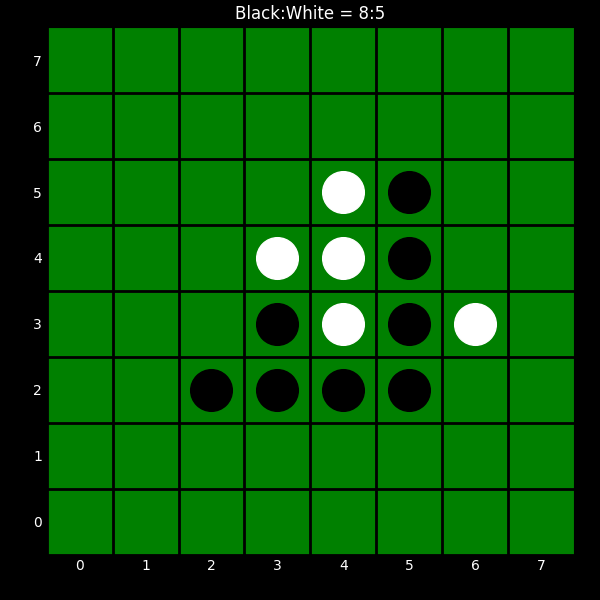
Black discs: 8
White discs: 5